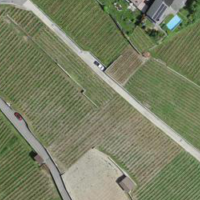
EUNIS habitat code: 40
Species observed at this site:
Melittis melissophyllum